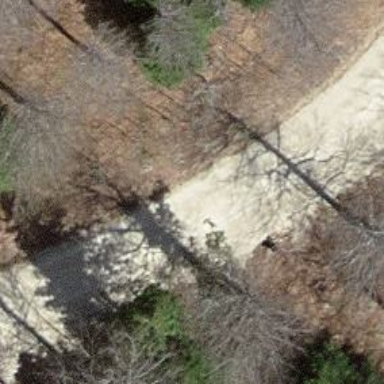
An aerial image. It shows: Unpaved unclassified road.